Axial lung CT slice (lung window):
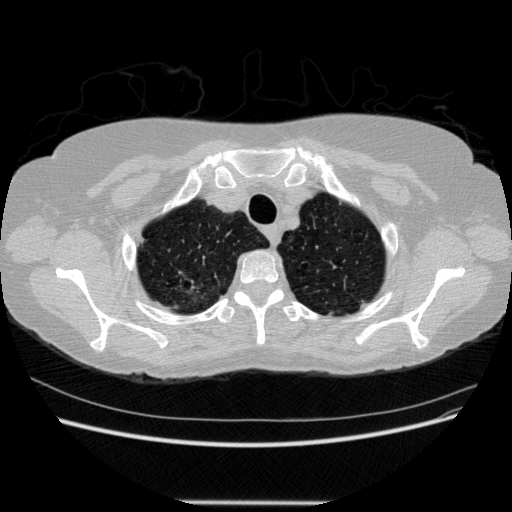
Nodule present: no